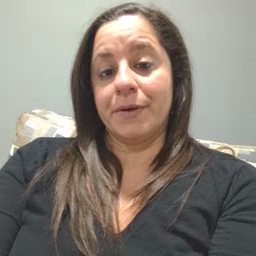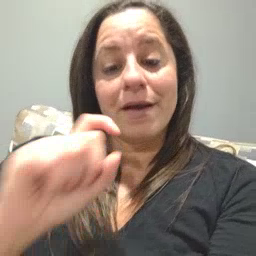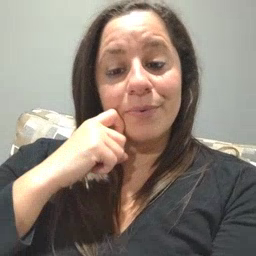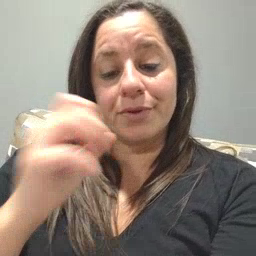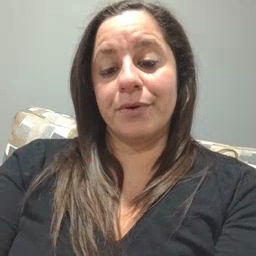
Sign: apple